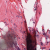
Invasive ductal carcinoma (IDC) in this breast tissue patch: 1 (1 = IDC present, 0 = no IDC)